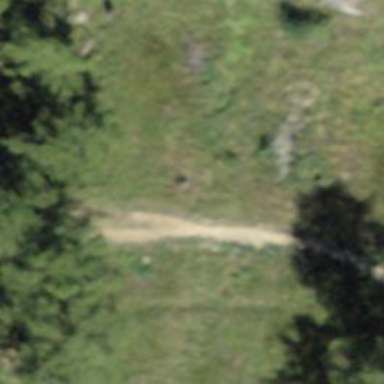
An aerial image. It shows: Path.